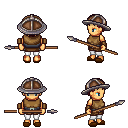
a pixel art fantasy rpg character, female body template, human, tanned skin, leather chest armor, white pants, brunette plain hairstyle, chain helm, leather bracers, brown slippers, spear, four views (front, back, left, right), 2x2 character sprite sheet, small pixel art, hard edges, no anti-aliasing